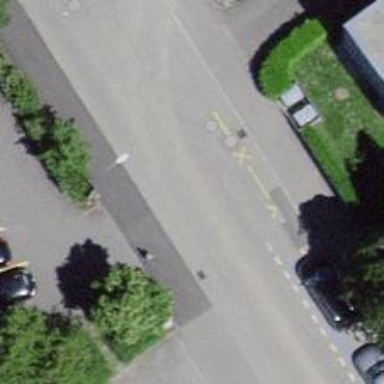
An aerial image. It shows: Residential road with asphalt surface and sidewalks on both sides.